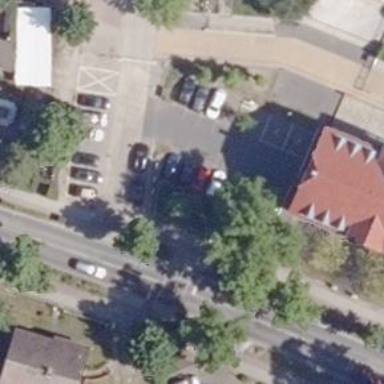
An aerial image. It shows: Normal parking space available at the amenity.